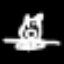
Label: frog